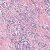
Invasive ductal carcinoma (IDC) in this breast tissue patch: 1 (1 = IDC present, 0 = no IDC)